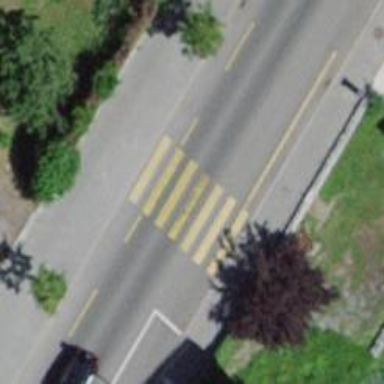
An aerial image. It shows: Kerb barrier.